Question: Our Joomla site was hacked. Somehow attackers were able to place an '.htm' file in the root of the website and overwrite the '.htaccess' to deface the website.
I have restored a backup with the kickstart and akeeba and upgraded joomla from 2.5.18 to 2.5.19 the site already had the latest virtuemart.
Since that moment we have encountered a lot of duplicate entry errors in the session table.
Here is what I have tried so far:
- -
I also installed a plugin and blocked a lot of bad ip's and changed the url to the administration page. I have changed logins of admin and superusers and moved to an other host, other mysql db other ftp login and got hacked again. Have not been hacked since I blocked ips and changed the admin location. But I still have duplicate session errors and somehow a lot of 'A' characters in my content pages and no visible euro signs in virtuemart. Even though the database collation is utf-8 and I use the default htaccess which comes with joomla 2.5.19
I seriously have no idea how to troubleshoot this errors. Some source online says you have to remove the session table and re-create. but isn't that the same as clear all rows or a truncate?
can this be caused due to a missing column?

the change of largetext to medium for the data column has not changed a thing, still this error:
> Duplicate entry 'cb' for key 'PRIMARY' SQL=INSERT INTO 'jo_mydbprefix_session' ('session_id', 'client_id', 'guest', 'time', 'userid', 'username')
can someone confirm that my problem is related to this one <URL>
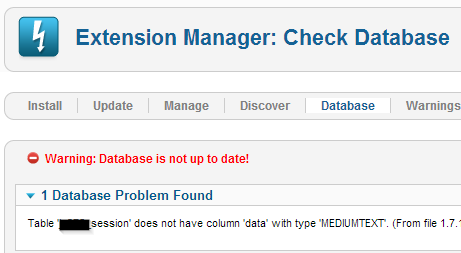
Answer: Hmm, is 'cb' the session_id? The session ID should look more like '7b975e2584c684f199774326c77e953f', right?
However:
are you sure your restored backup is from before the attack? I would recommend to:
- - - - -
Now check if the session problem is still there.
Continue by manually downloading and copying files for your components and addons (virtuemart etc) into the file-structure.
regards Jonas